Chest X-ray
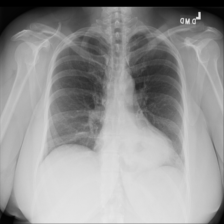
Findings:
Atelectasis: negative
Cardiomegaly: negative
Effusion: negative
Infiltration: positive
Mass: negative
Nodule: negative
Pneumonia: negative
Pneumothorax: negative
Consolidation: negative
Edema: negative
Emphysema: negative
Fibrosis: negative
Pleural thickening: negative
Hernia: positive